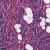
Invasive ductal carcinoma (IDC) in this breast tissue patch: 1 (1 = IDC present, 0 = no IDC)